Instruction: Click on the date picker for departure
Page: home
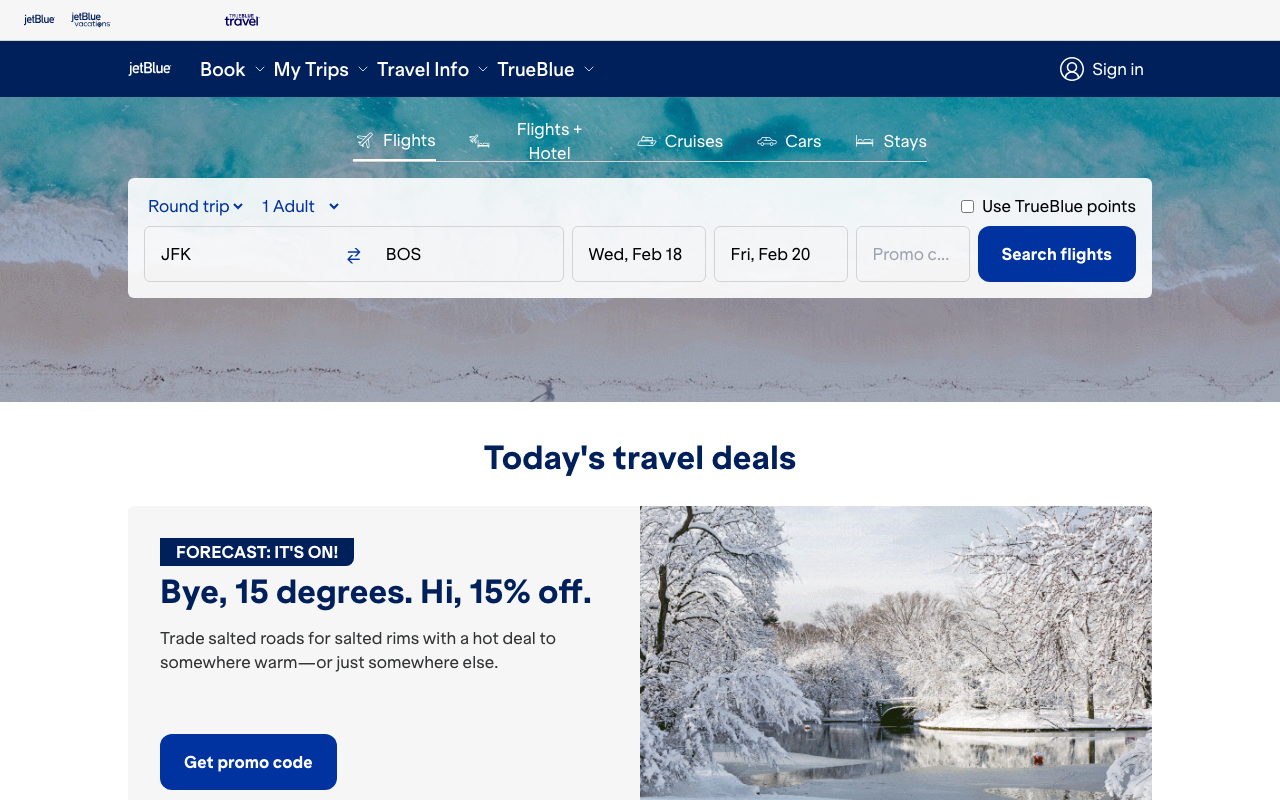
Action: click